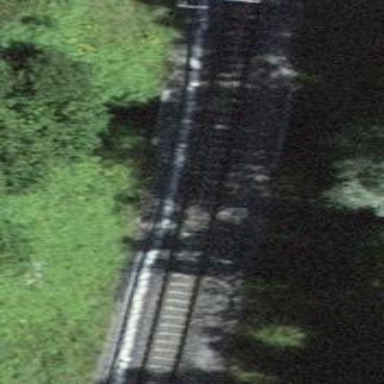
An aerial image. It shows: Single-track electrified railway with contact line.